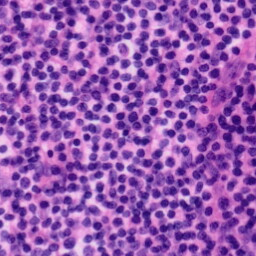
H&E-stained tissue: Tonsil